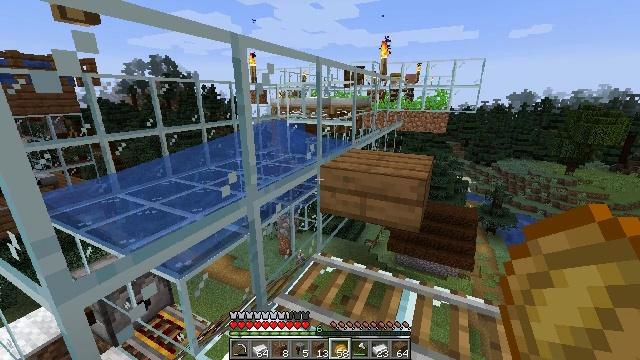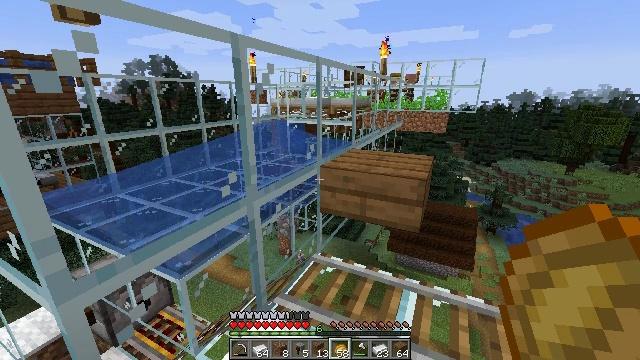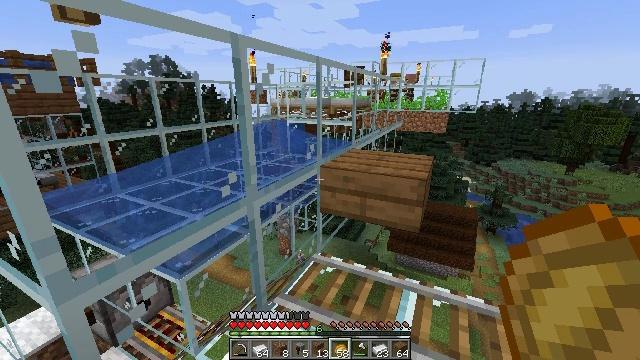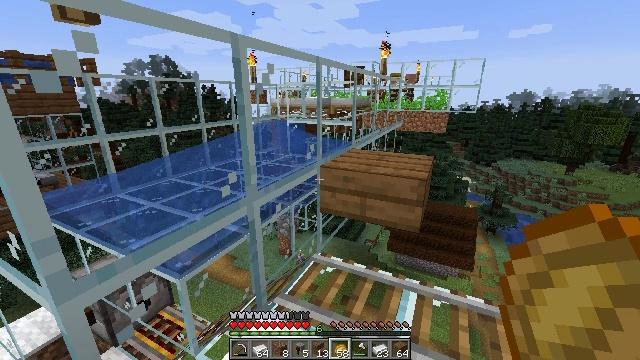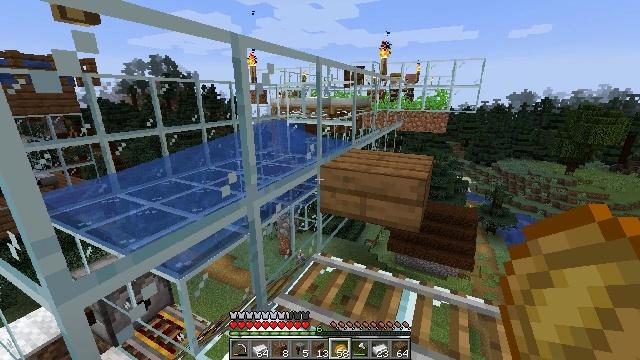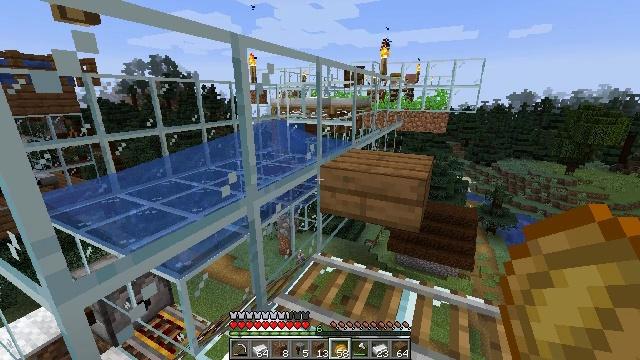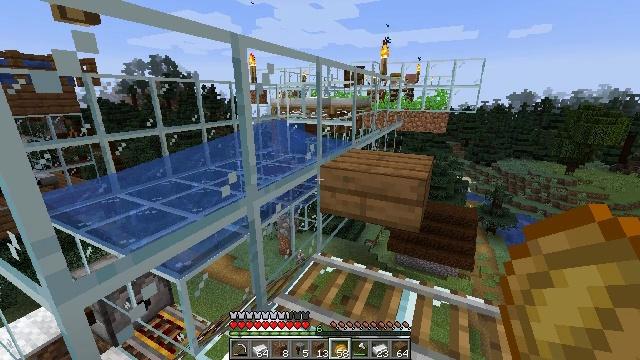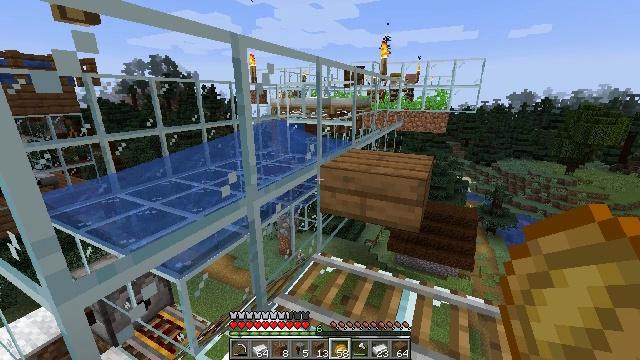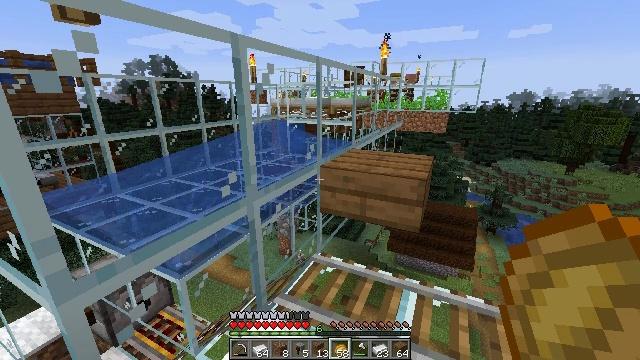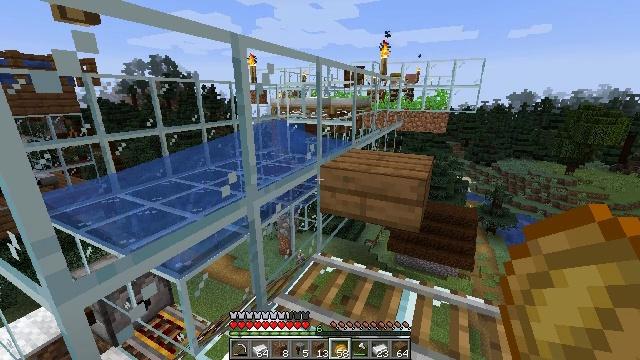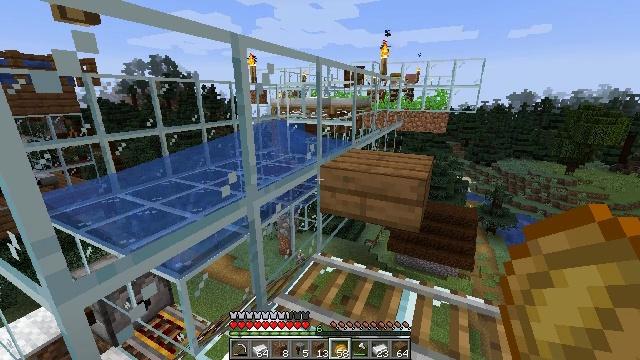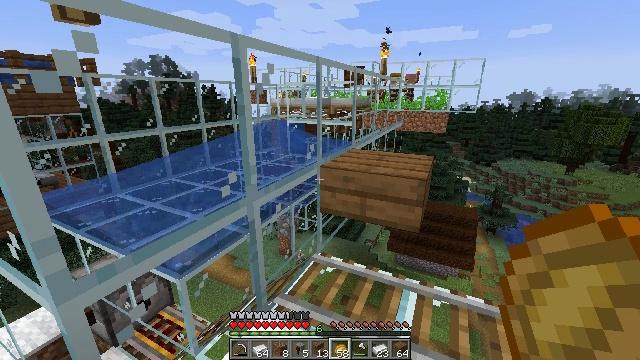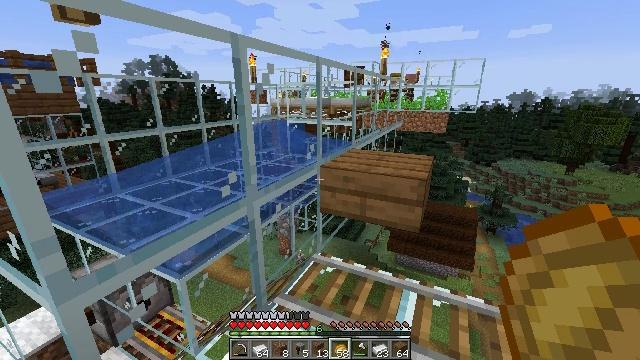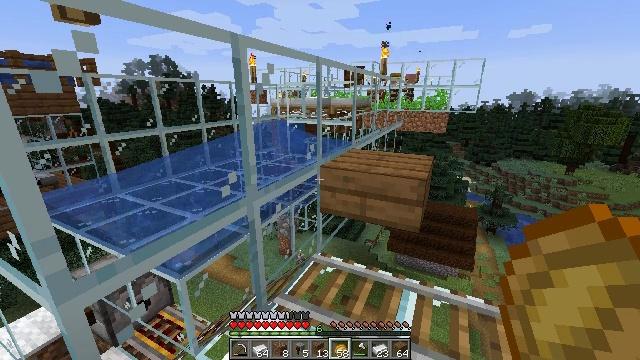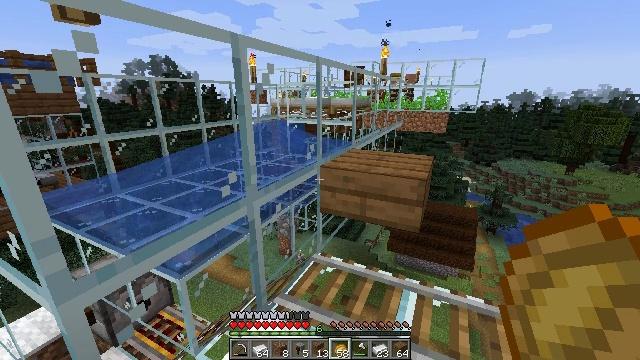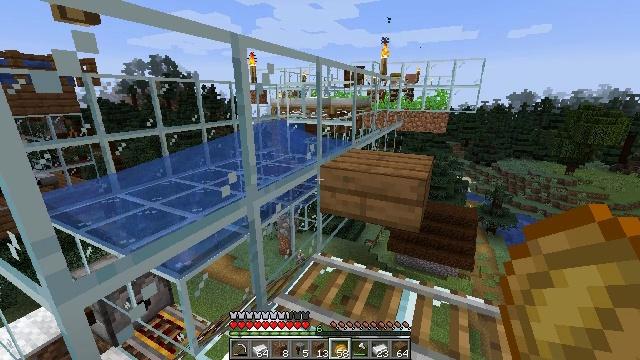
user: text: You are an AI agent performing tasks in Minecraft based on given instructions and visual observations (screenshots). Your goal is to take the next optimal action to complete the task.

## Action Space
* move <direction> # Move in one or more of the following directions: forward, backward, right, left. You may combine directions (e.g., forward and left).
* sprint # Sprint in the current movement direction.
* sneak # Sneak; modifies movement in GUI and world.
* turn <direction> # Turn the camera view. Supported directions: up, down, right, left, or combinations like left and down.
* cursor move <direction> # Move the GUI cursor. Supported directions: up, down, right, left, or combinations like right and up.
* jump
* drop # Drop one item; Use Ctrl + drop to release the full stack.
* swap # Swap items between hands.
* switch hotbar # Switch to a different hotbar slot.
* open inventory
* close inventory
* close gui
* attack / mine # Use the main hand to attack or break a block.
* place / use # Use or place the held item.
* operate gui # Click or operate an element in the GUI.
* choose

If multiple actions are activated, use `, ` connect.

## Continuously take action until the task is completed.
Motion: motion action
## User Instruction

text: Retrieve the smithing table you placed.
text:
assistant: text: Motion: no_op
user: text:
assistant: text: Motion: no_op
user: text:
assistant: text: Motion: no_op
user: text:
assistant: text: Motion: no_op
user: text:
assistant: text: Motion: no_op
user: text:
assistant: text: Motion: no_op
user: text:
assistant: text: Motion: no_op
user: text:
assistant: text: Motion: no_op
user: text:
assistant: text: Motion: no_op
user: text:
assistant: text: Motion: no_op
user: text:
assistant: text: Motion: no_op
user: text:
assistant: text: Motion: no_op
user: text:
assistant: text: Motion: no_op
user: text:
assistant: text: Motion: no_op
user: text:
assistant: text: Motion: no_op
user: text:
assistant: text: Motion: no_op
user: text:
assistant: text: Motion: no_op
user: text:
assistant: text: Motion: no_op
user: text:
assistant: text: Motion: no_op
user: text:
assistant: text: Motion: no_op
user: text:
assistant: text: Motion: no_op
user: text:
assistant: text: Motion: no_op
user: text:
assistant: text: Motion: no_op
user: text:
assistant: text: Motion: no_op
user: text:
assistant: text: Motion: no_op
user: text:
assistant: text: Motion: no_op
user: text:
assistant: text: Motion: no_op
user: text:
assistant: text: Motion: no_op
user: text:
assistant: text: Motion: no_op
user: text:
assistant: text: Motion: no_op